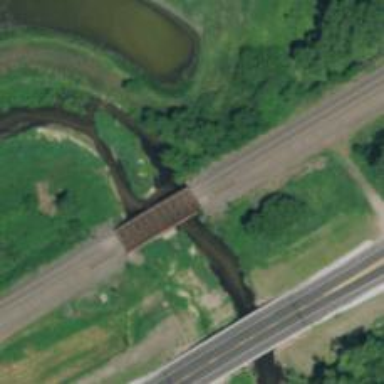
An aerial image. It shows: Railway track.